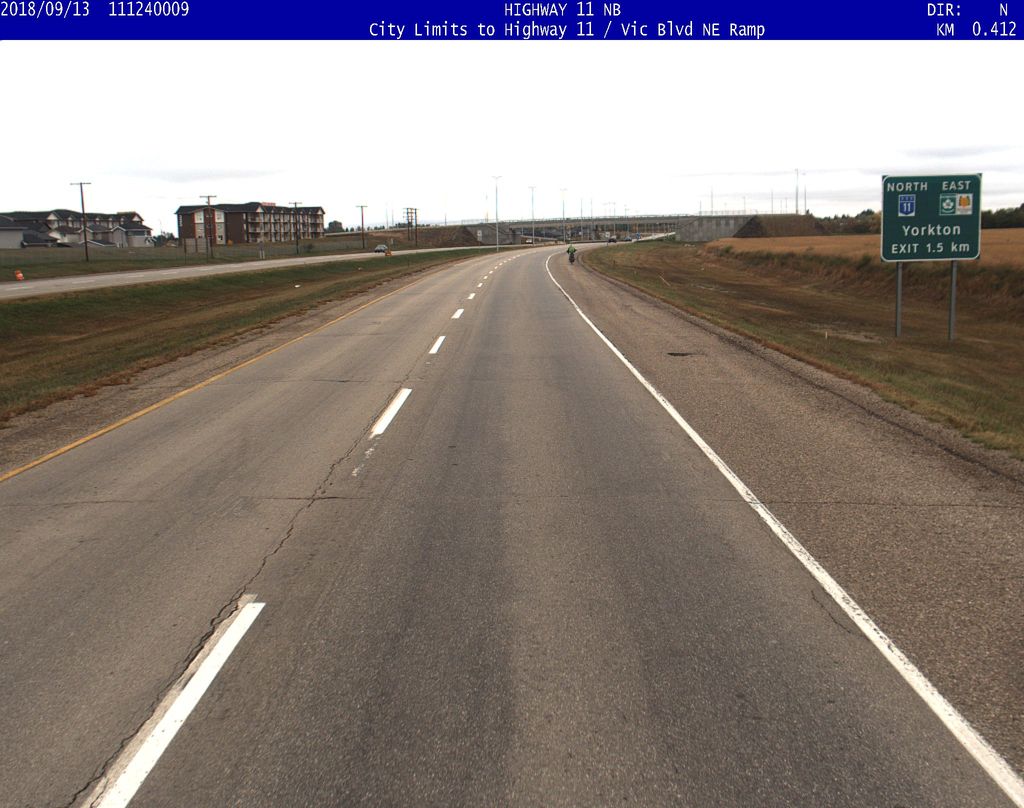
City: saskatoon